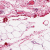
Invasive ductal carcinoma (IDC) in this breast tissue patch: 0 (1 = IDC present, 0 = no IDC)